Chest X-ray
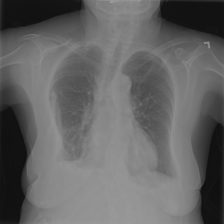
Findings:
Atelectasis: negative
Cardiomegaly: negative
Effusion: negative
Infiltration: negative
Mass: negative
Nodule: negative
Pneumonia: negative
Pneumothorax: negative
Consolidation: negative
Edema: negative
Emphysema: negative
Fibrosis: negative
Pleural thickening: negative
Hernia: negative